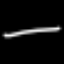
Label: line